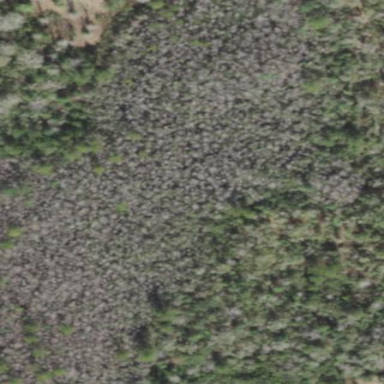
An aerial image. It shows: Woodland with needle-leaved trees.